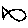
Label: fish